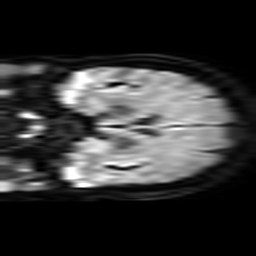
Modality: TRACE
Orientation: coronal
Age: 47
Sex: female
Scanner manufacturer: philips
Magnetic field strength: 3 T
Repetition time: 3.082 s
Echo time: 0.076 s